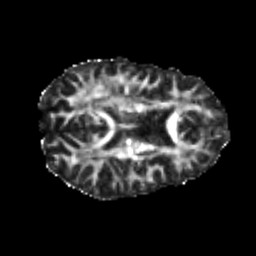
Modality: FA
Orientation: axial
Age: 25
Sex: female
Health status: healthy
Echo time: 0.074 s